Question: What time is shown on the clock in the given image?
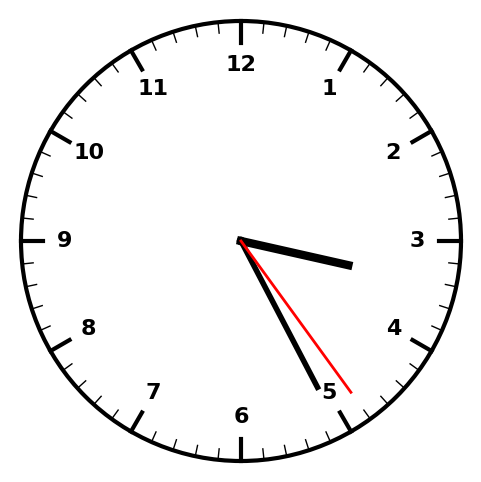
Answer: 03:25:24